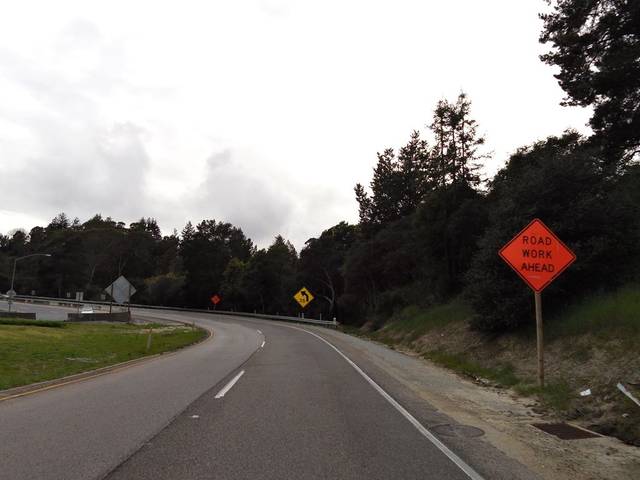
Region: United States
Coordinates: 36.992, -122.021